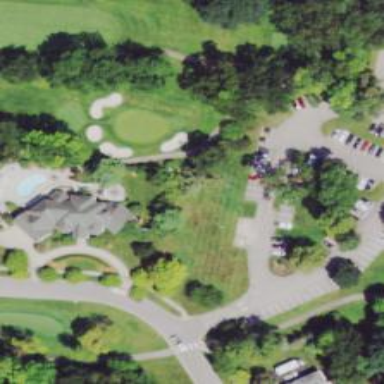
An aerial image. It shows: Path for both roads and golfers.